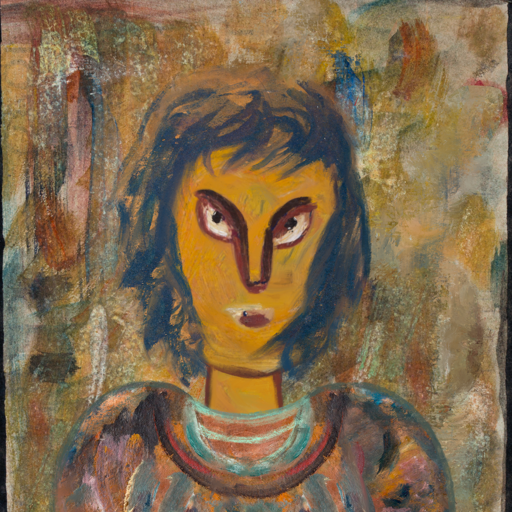
Background: Pipe, Head And Neck Front: After_Raid, Face Front: After_Raid, Bust: Boggyland, Hair Front: InTheSun, Head Accessory: Blank, Second Necklace: Blank, Necklace: Blank, Baby: Blank